Field crop: maize
Growth stage: 2
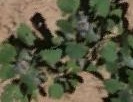
Species: chenopodium